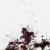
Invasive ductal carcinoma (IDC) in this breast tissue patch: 0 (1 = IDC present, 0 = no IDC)